RGB frame:
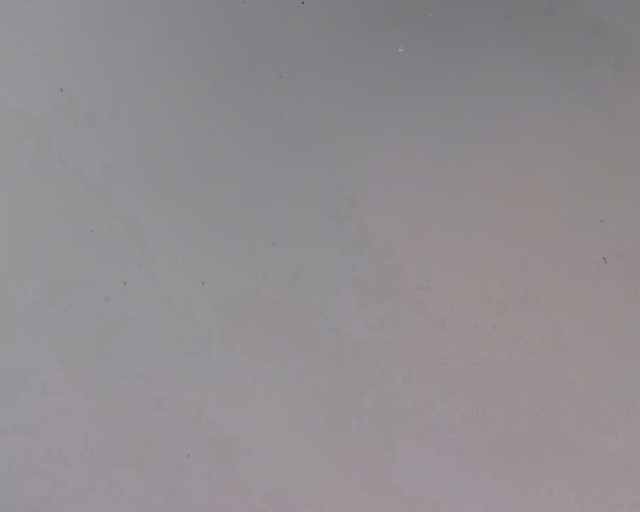
Thermal frame:
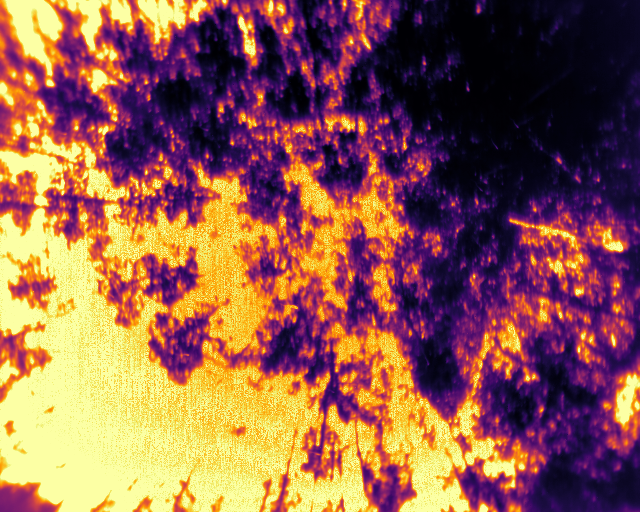
Captured: 2026-02-27 02:39:15
Pixels at or above 80 °C: 219322 (fraction of frame: 0.6693)